Interaction volume radius: 5 \u00c5
Interaction volume height: 35 \u00c5
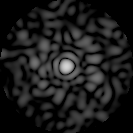
Disorder parameter: 0.8843